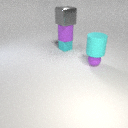
large purple rubber cylinder below large gray metal cube